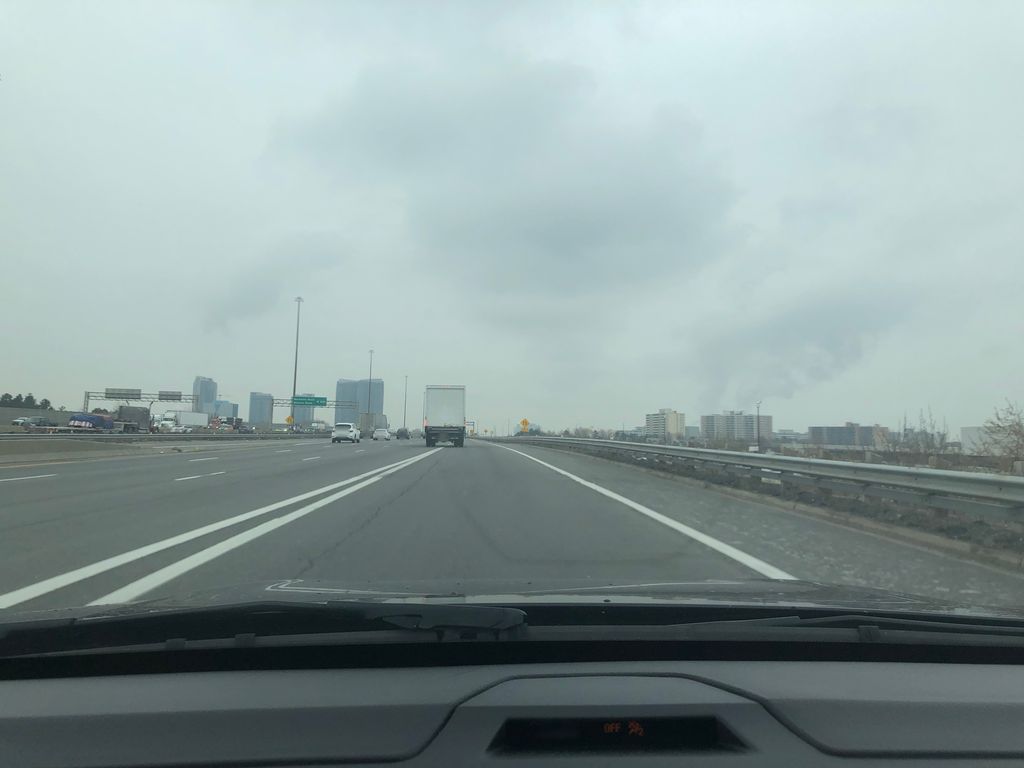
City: toronto